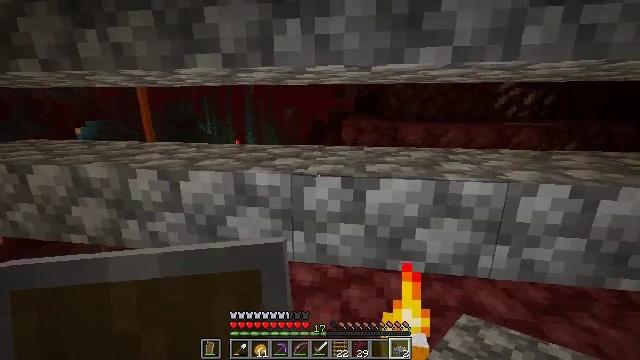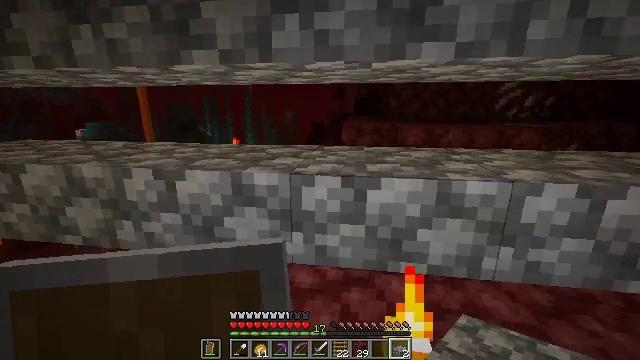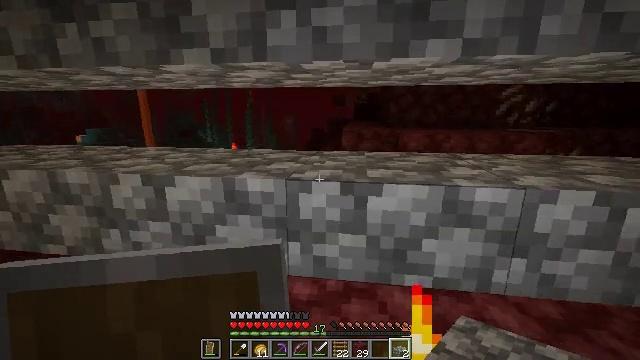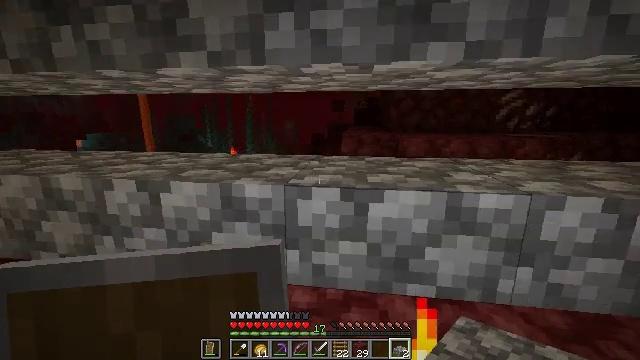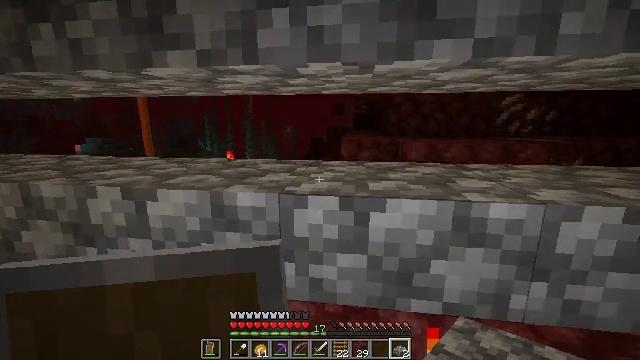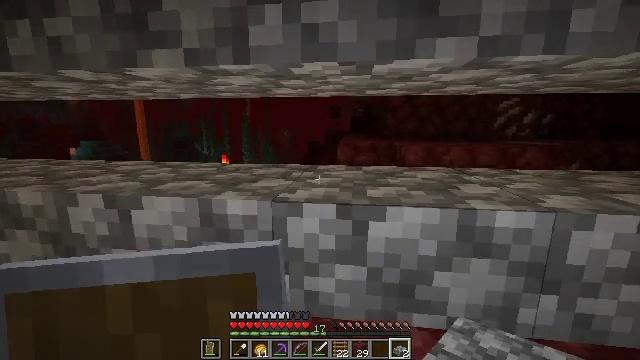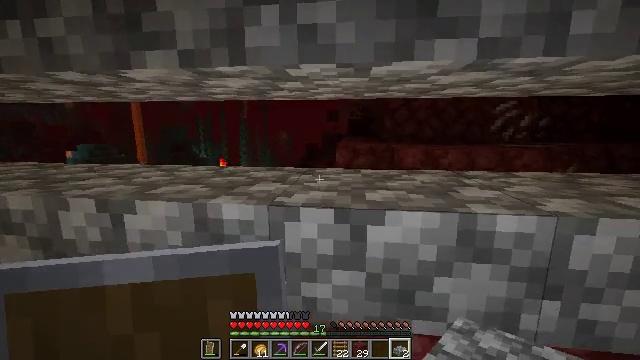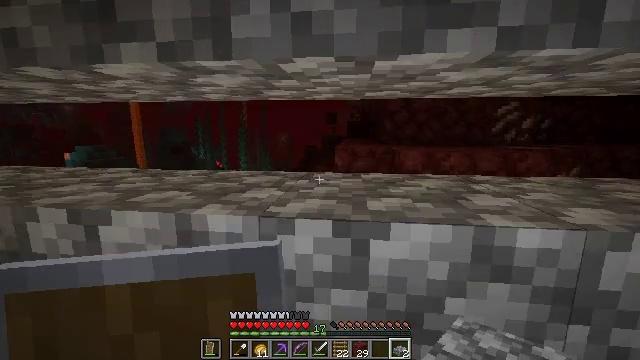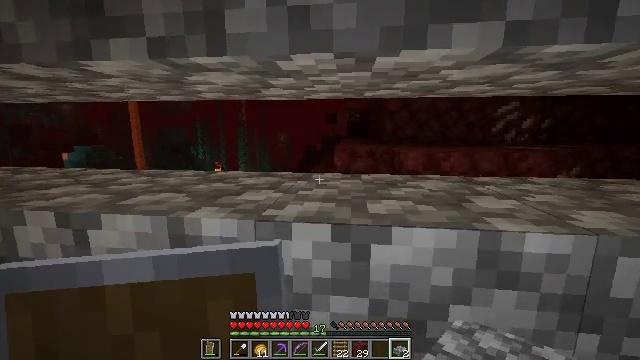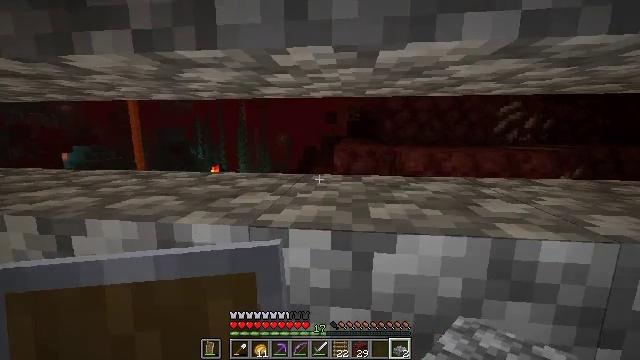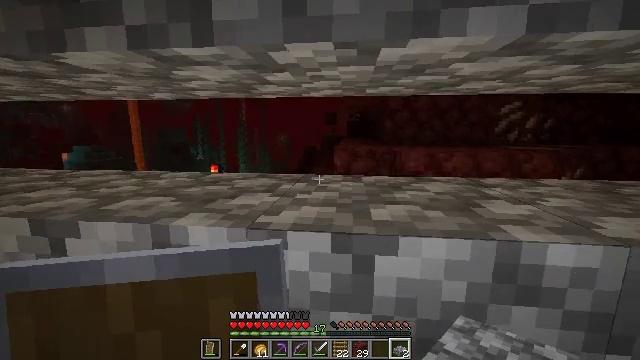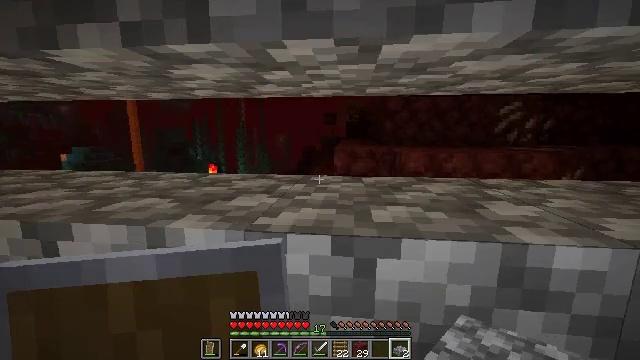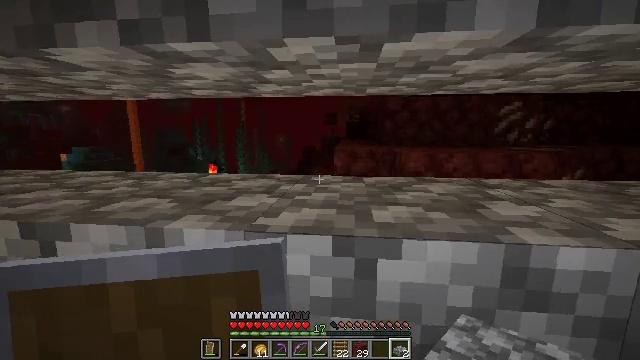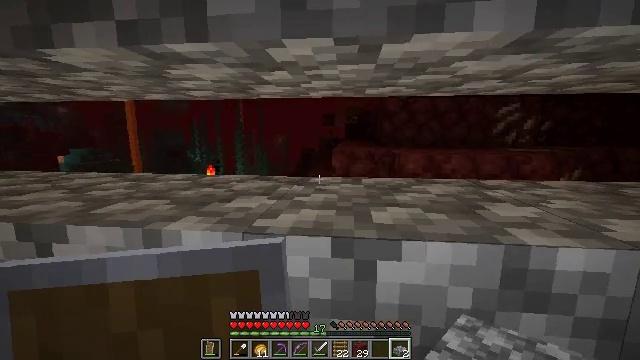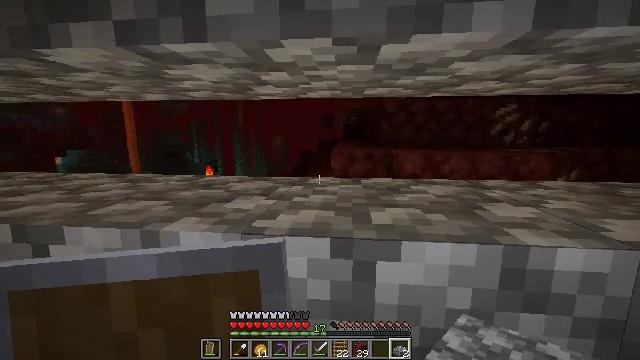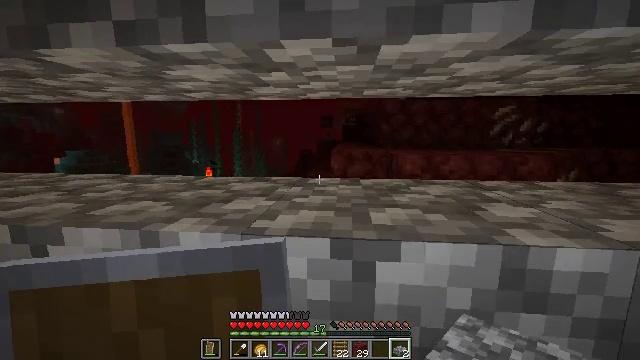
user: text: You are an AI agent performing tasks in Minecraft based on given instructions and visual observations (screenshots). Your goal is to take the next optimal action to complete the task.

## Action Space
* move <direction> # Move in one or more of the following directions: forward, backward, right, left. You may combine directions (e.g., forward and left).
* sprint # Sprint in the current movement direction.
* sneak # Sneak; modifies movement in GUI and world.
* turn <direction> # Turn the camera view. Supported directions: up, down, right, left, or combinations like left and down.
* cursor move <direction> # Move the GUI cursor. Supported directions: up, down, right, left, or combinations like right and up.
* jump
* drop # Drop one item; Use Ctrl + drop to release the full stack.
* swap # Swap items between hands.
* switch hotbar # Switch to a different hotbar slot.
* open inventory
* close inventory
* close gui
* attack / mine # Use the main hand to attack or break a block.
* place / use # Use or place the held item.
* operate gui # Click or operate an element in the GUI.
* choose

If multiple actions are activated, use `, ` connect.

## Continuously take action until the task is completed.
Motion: motion action
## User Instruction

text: Attack the cobblestone slab to gather it.
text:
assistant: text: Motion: move forward, sneak
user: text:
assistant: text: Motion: move forward, sneak, turn up
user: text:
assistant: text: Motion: move forward, sneak, turn up
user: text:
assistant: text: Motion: move forward, sneak
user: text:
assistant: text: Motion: move forward, sneak
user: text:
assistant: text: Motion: move forward, sneak
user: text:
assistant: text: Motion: move forward, sneak
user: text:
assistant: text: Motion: move forward, sneak
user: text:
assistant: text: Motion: sneak
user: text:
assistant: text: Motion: sneak
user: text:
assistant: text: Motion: sneak
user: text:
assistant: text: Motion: sneak
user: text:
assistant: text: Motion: sneak
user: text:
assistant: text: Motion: sneak
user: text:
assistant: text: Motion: sneak
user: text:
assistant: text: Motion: move left, sneak
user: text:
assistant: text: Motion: move left, sneak
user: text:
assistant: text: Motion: move left, sneak
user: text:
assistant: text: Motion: move forward and move left, sneak, turn right
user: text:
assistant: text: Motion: move forward and move left, sneak, turn right
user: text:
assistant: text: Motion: move forward and move left, sneak
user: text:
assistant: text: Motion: move forward and move left, sneak
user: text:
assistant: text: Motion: move forward and move left, sneak
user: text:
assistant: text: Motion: move forward, sneak
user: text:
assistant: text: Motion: move forward, sneak
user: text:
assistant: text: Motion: move forward, sneak
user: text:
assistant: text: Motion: move forward, sneak
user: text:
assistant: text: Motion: move forward, sneak
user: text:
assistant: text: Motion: move forward, sneak
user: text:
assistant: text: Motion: move forward, sneak